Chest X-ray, PA view. Patient: 10 years old, sex M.
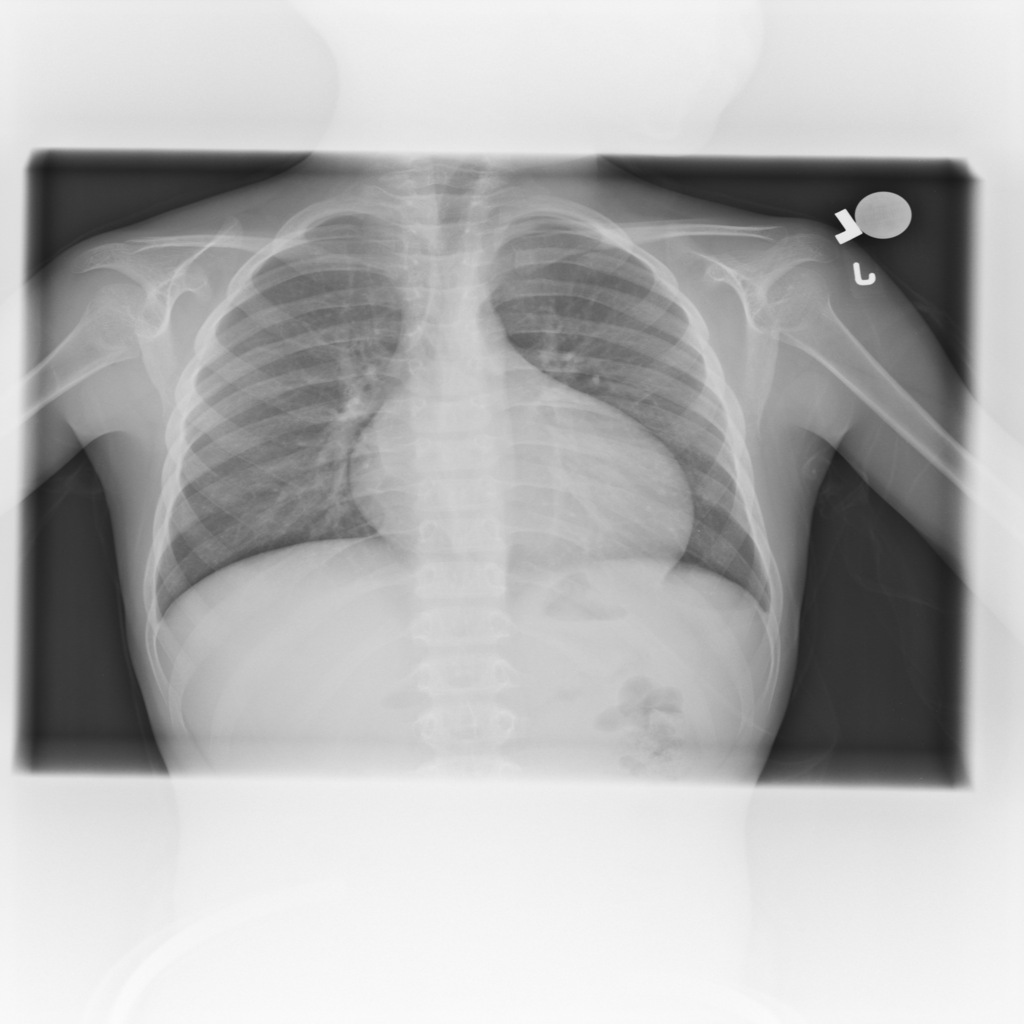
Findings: No Finding